Question: I have a View that is strongly typed to the model RawValues. In this view, I want to have a DropDownList that contains a list of Capsules (which are defined in a different model, the Capsule model). I want to bind the Capsule selected to the CapsuleFk property in my RawValues model.
I'm trying to figure out how I can get a DropDownList (@Html.DropDownListFor) containing my different Capsules to automatically generate onto my View when I scaffold my RawValues Model. The items in my DropDownList are going to come from the Capsule table, which contains 4 records. Below, you'll see how I set a 'ForeignKey' attribute to my 'public int? CapsuleFk' property. Here's the model I am displaying on my View, and below this one you'll see the Capsule model:
'''
namespace CapWorx.QuikCap.Models
{
public class RawValues
{
[Key]
public int Pk { get; set; }
public int? FillerFk { get; set; }
[ForeignKey("FillerFk")]
public virtual Filler Filler { get; set; }
public int? CapsuleFk { get; set; }
[ForeignKey("CapsuleFk")]
public virtual Capsule Capsule { get; set; }
public int Active1 { get; set; }
public int Active2 { get; set; }
public int Active3 { get; set; }
public int Active4 { get; set; }
public int Active5 { get; set; }
public int KeyActive { get; set; }
public int KeyActivePackStat { get; set; }
public bool E4M { get; set; }
public bool K100M { get; set; }
public string CreatedBy { get; set; }
public DateTime CreatedDate { get; set; }
}
}
'''
Here's the Capsule model:
'''
namespace CapWorx.QuikCap.Models
{
public class Capsule
{
[Key]
public int Pk { get; set; }
public string Name { get; set; }
}
}
'''
I hope there's something obvious I'm not doing correct. When I run my app, it automatically creates my SQL database in my local environment (as expected). Here's a screenshot of my Foreign Key Relationships straight from SQL Server Management Studio, which appears to be correct. Notice how my Foreign Key base table is correct (RawValues), and my Primary Key base table is also correct (Capsule):

Can you please help me in determining what I'm doing wrong so that I can create a DropDownList on my RawValues View that contains a list of Capsules which I can then bind the capsule selected to the CapsuleFk property in my RawValues model?
Thanks!
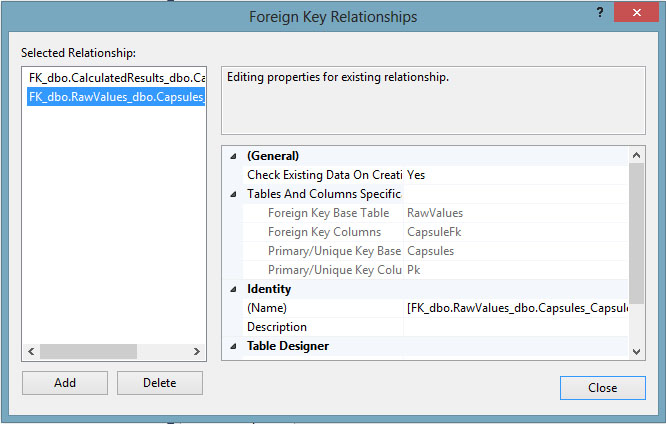
Answer: You are running into common problems that arise when you try to bind a Business or Data object directly to a View. It is a MUUUUCH cleaner solution to create a "ViewModel" that your View binds to, and this ViewModel will contain everything the View needs for its UI.
Here's a pattern I use. First, the ViewModel:
'''
public class RawValuesEditingViewModel
{
// Your primary ID
public int Pk { get; set; }
[Required]
public int? SelectedCapsulePk { get; set; }
// Other basic fields as needed for editing on this screen
public int Active1 { get; set; }
public int Active2 { get; set; }
public int Active3 { get; set; }
public int Active4 { get; set; }
public int Active5 { get; set; }
public int KeyActive { get; set; }
// blah blah blah....
// Use this as the source for your Dropdown List for the capsule choice
public IEnumerable<SelectListItem> CapsulesToSelectFrom
{
get
{
return from cap in DatabaseRepository.GetAllCapsules() // or some kind of Repo here.
select new SelectListItem {
Text = cap.Name,
Value = cap.Pk.ToString(),
Selected = (cap.Pk == this.SelectedCapsulePk),
};
}
}
public RawValuesEditingViewModel()
{
// This constructor is parameter-less because the MVC model binder needs it this way to bind on post back.
// You can alter this behavior, but it gets hairy.
}
// Call this method from your Controller to populate the ViewModel fields.
public void LoadModelFieldsFromDataObject(int pkToLoadFrom)
{
// get the underlying database object, from EF in your case.
var rawValuesObj = DatabaseRepository.GetRawValueObjectById(pkToLoadFrom);
// Map your RawValues data object fields to the RawValuesEditingViewModel fields as needed.
// Only map the fields you want to present for editing.
// Check out "AutoMapper" if you are tired of writing this kind of code :)
this.Pk = rawValuesObj.Pk;
this.SelectedCapsulePk = rawValuesObj.CapsuleFk;
// etc etc etc
}
public void ExecuteRawValuesUpdate(int pk)
{
// code to persist back to database goes here.
// probably you will re-fetch the database object, update its fields from this ViewModels fields, then persist it back thru EF.
}
}
'''
And you'll have a database repository class that does the work of fetching those EF entities for you via some clean methods:
'''
public static class DatabaseRepository
{
public static List<Capsule> GetAllCapsules()
{
// your EF calls/whatever go here.
}
public static RawValues GetRawValueObjectById(int pk)
{
// your EF calls/whatever go here.
}
}
'''
Not sure how you are deciding to pass along the ID of the "RawValues" entity you care about, but here's a pair of controller actions where it comes through a QueryString:
'''
public ActionResult RawValues(int pk)
{
var rawValuesVM = new ViewModels.RawValuesEditingViewModel();
try
{
rawValuesVM.LoadModelFieldsFromDataObject(pk);
}
catch (Exception ex)
{
// however you wish to handle a bad lookup
}
return View(rawValuesVM);
}
[HttpPost]
public ActionResult RawValues(ViewModels.RawValuesEditingViewModel rawValuesVM, int pk)
{
if (ModelState.IsValid)
{
try
{
rawValuesVM.ExecuteRawValuesUpdate(pk);
// Redirect or something here.
}
catch (Exception ex)
{
ModelState.AddModelError(string.Empty, ex);
}
}
return View(rawValuesVM);
}
'''
Finally, your View will be strongly bound to 'RawValuesEditingViewModel', and you will present the normal fields, and for the drop down for the selected Capsule, it will look like this:
'''
@Html.DropdownListFor(mode => model.SelectedCapsulePk, Model.CapsulesToSelectFrom)
'''